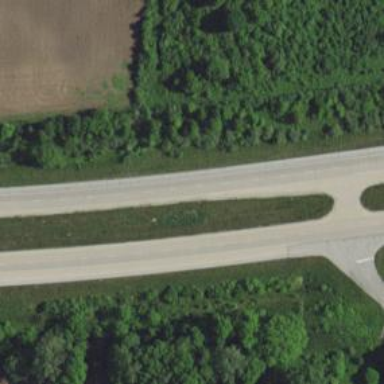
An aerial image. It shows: Trunk highway with expressway features.